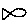
Label: fish